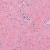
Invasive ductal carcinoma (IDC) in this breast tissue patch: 0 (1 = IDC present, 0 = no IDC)